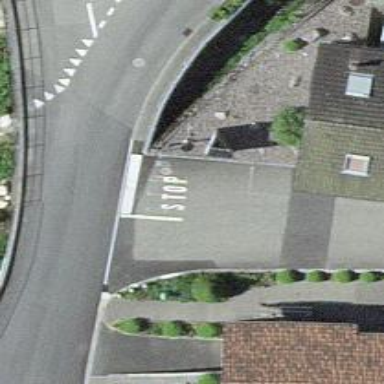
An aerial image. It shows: Driveway.